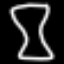
Label: hourglass